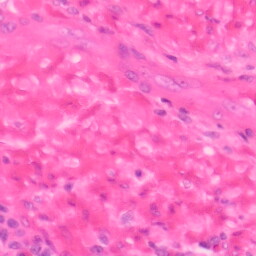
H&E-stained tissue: Colon